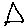
Label: triangle